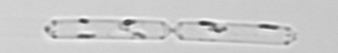
Label: Cerataulina_pelagica